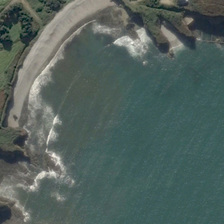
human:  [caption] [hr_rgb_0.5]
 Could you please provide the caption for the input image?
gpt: a beach is between a piece of green ocean and some green trees .

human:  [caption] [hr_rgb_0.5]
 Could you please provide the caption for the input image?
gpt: a beach is between a piece of green ocean and some green trees .

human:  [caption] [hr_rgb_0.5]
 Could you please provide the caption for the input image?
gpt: a beach is between a piece of green ocean and some green trees .

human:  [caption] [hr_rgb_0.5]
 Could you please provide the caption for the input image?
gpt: a beach is between a piece of green ocean and some green trees .

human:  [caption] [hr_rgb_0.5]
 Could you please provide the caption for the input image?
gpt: a beach is between a piece of green ocean and some green trees .